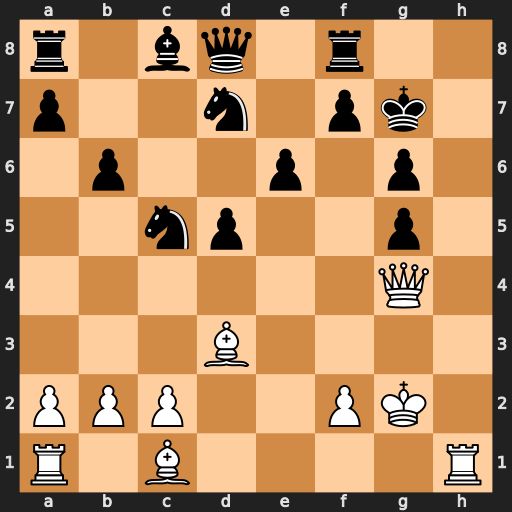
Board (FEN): r1bq1r2/p2n1pk1/1p2p1p1/2np2p1/6Q1/3B4/PPP2PK1/R1B4R
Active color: w
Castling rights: -
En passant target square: -
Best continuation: Bxg5 f5 Rh7+ Kxh7 Qh4+